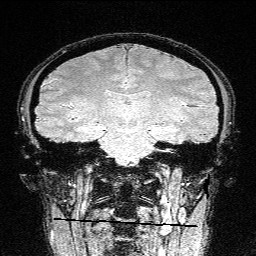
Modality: FLASH
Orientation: sagittal
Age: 31
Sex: female